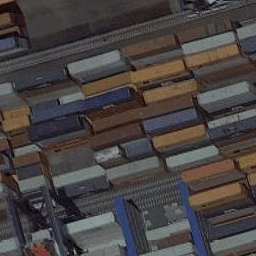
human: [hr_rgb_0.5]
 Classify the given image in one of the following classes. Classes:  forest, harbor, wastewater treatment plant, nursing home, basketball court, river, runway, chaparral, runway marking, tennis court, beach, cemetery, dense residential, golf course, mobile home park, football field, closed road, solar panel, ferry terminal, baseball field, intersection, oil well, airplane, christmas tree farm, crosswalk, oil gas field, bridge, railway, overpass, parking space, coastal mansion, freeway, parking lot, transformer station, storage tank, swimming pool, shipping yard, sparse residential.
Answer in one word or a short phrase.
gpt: shipping yard